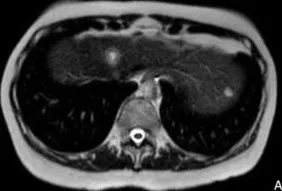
MRI study showing two liver metastases in January 2017 (A).
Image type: radiology (mri)